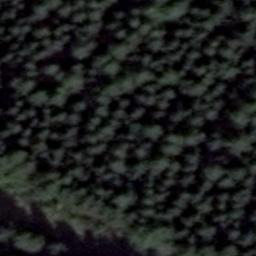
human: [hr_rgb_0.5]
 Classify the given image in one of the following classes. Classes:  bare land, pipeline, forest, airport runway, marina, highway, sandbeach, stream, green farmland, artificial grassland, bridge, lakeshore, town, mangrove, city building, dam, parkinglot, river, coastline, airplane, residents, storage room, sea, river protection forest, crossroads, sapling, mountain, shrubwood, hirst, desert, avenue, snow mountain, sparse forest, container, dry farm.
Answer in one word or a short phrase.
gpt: forest